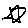
Label: star